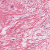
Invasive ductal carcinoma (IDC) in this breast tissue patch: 1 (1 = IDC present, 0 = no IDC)